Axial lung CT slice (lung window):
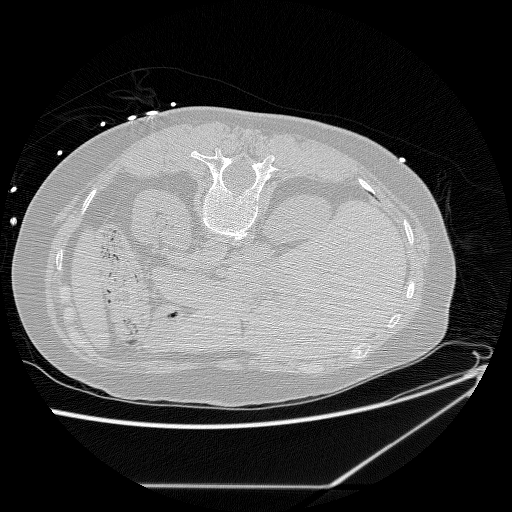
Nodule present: no